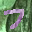
Label: 7